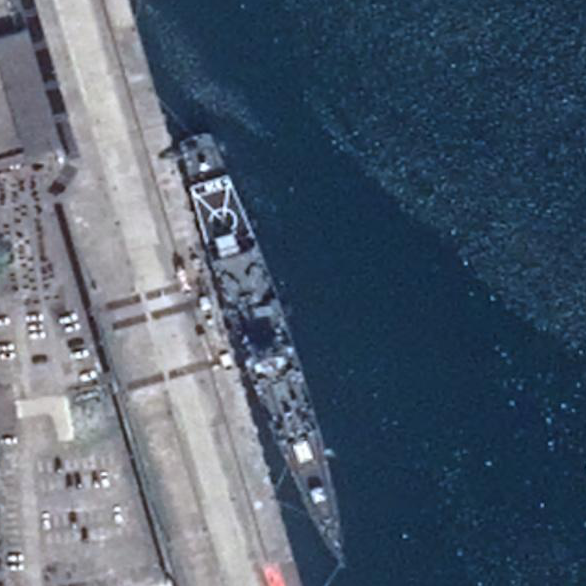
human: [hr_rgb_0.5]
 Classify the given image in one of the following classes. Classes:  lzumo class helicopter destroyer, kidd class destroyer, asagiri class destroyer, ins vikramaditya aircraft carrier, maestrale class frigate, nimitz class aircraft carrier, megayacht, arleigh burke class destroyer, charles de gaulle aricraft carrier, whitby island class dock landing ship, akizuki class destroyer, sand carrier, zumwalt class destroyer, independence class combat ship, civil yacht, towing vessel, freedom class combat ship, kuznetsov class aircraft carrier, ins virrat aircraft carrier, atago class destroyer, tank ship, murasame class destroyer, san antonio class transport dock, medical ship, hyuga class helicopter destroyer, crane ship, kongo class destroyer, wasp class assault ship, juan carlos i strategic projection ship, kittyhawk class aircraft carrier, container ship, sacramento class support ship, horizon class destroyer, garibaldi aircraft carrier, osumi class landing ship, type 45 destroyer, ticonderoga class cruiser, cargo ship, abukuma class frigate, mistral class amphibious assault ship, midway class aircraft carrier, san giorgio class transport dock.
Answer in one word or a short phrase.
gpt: Kidd class destroyer